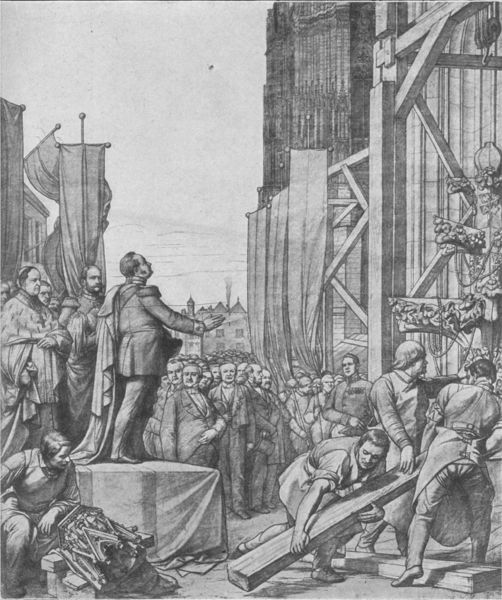
Titel: Die Fresken im Treppenhause des Wallraf-Richartz-Museums zu Köln
Künstler: Edward Jakob von Steinle
Schlagwörter: hand, mann, umhang, menschen, geste, grau, holz, männer, zeichnung, menge, sockel, stehen, tragen, kirche, realismus, redner, bühne, arbeit, fahnen, genremalerei, rede, schleppen, grafik, arbeiter, bischof, kaiser, könig, ansprache, balken, podest, steinmetz, schauspiel, gestänge, gerüst, kreuz, dom, druck, stich, uniform, volk, bismarck, epauletten, kathedrale, wappen, handwerker, priester, kaiserreich, bau, bildhauer, menschenansammlung, baustelle, graphit, bauherr, blaken, krahn, vortrag, proklamation, eröffnung, aufbauen, gaffit, einweihnung